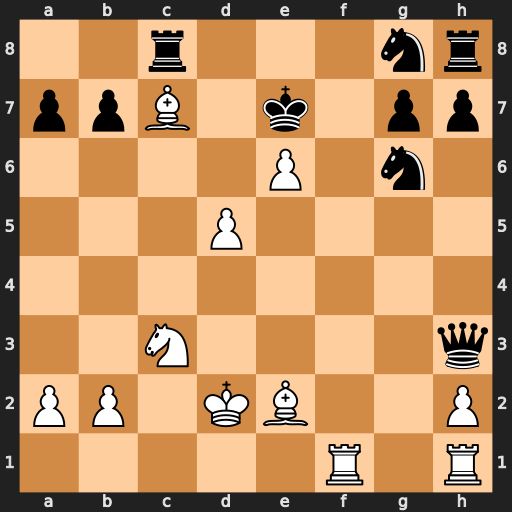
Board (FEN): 2r3nr/ppB1k1pp/4P1n1/3P4/8/2N4q/PP1KB2P/5R1R
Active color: w
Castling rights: -
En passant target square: -
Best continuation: Rf7+ Ke8 Bb5#